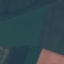
Label: AnnualCrop